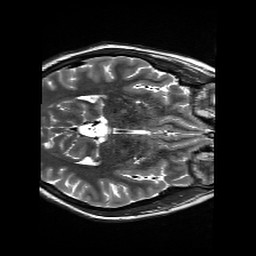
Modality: T2w
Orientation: axial
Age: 19
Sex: female
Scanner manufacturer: siemens
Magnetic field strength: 3 T
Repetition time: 13.52 s
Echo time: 0.088 s